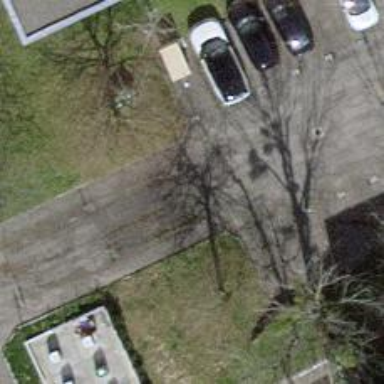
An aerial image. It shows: Bollard.